Field crop: maize
Growth stage: 2
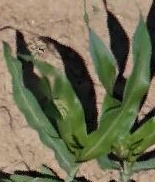
Species: maize